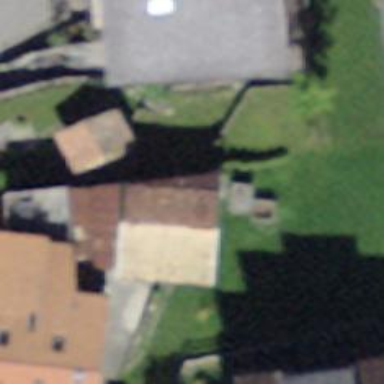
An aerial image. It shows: Rural barn.